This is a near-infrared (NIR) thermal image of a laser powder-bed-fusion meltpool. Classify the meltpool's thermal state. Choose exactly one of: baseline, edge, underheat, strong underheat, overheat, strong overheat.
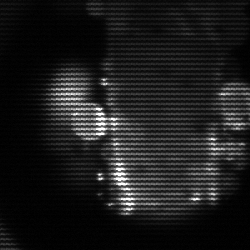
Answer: strong underheat